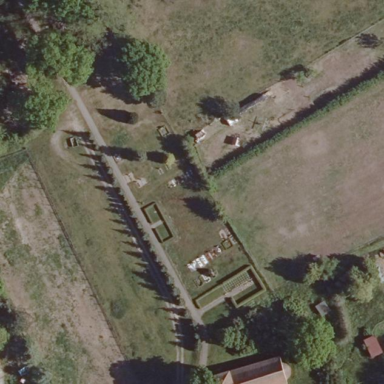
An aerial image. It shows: Graveyard.